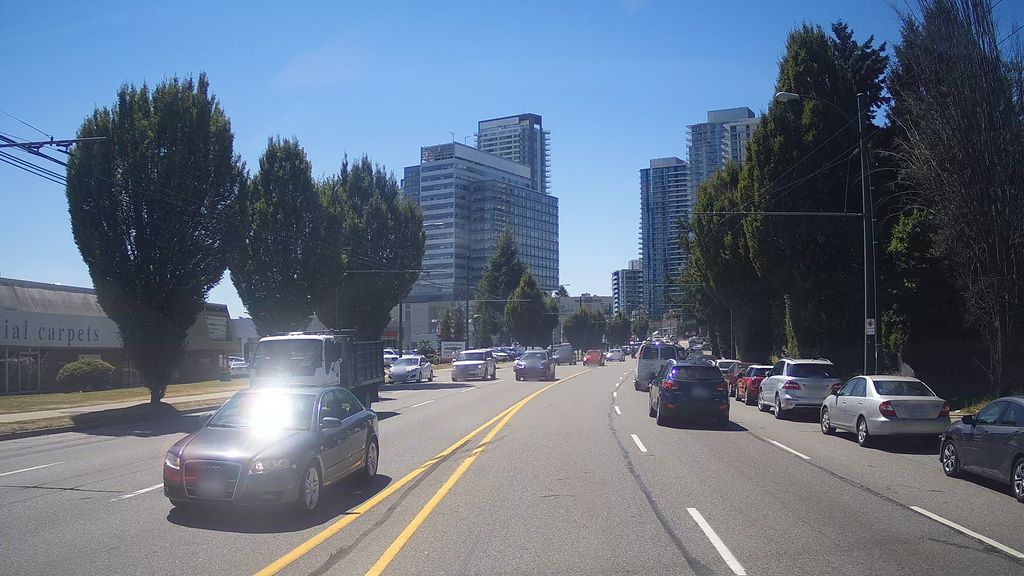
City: vancouver